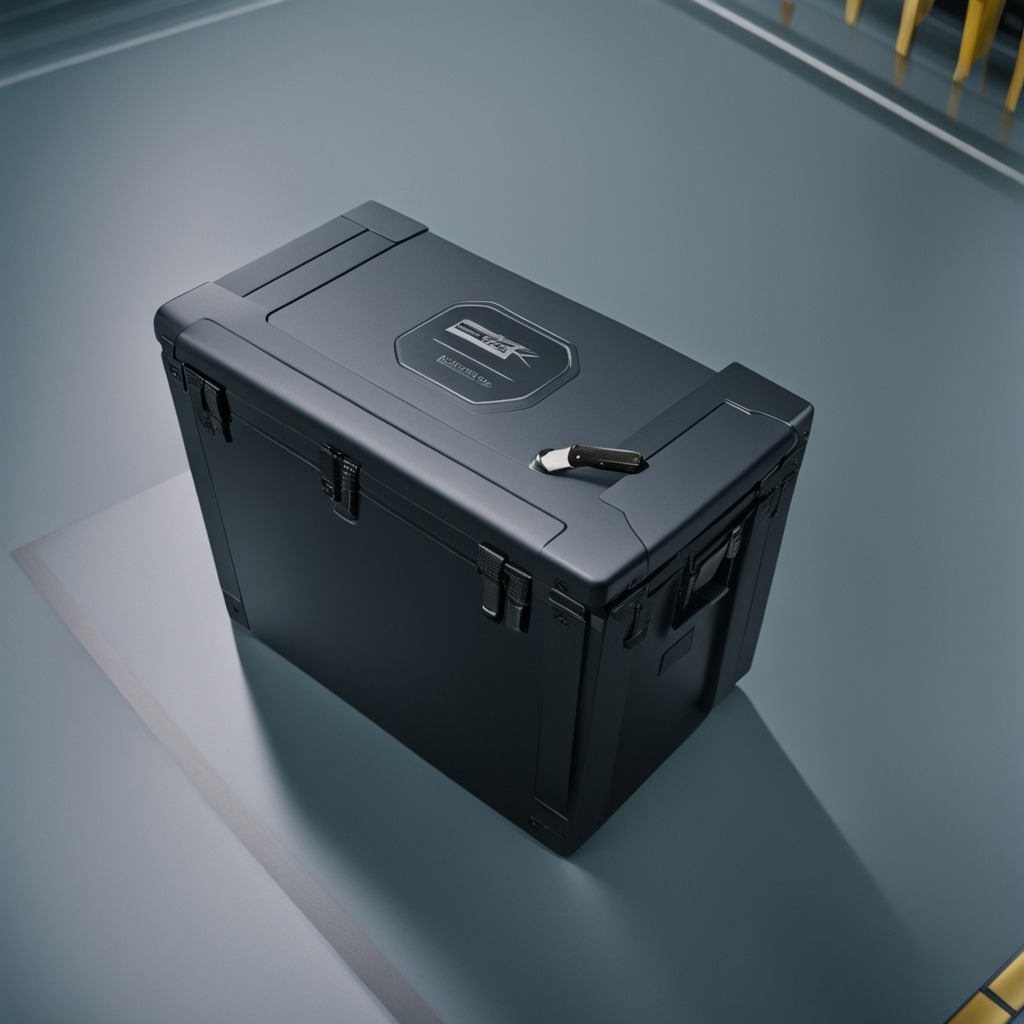
A utility knife is lying on a toolbox surface in an airplane hangar workshop.